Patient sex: M
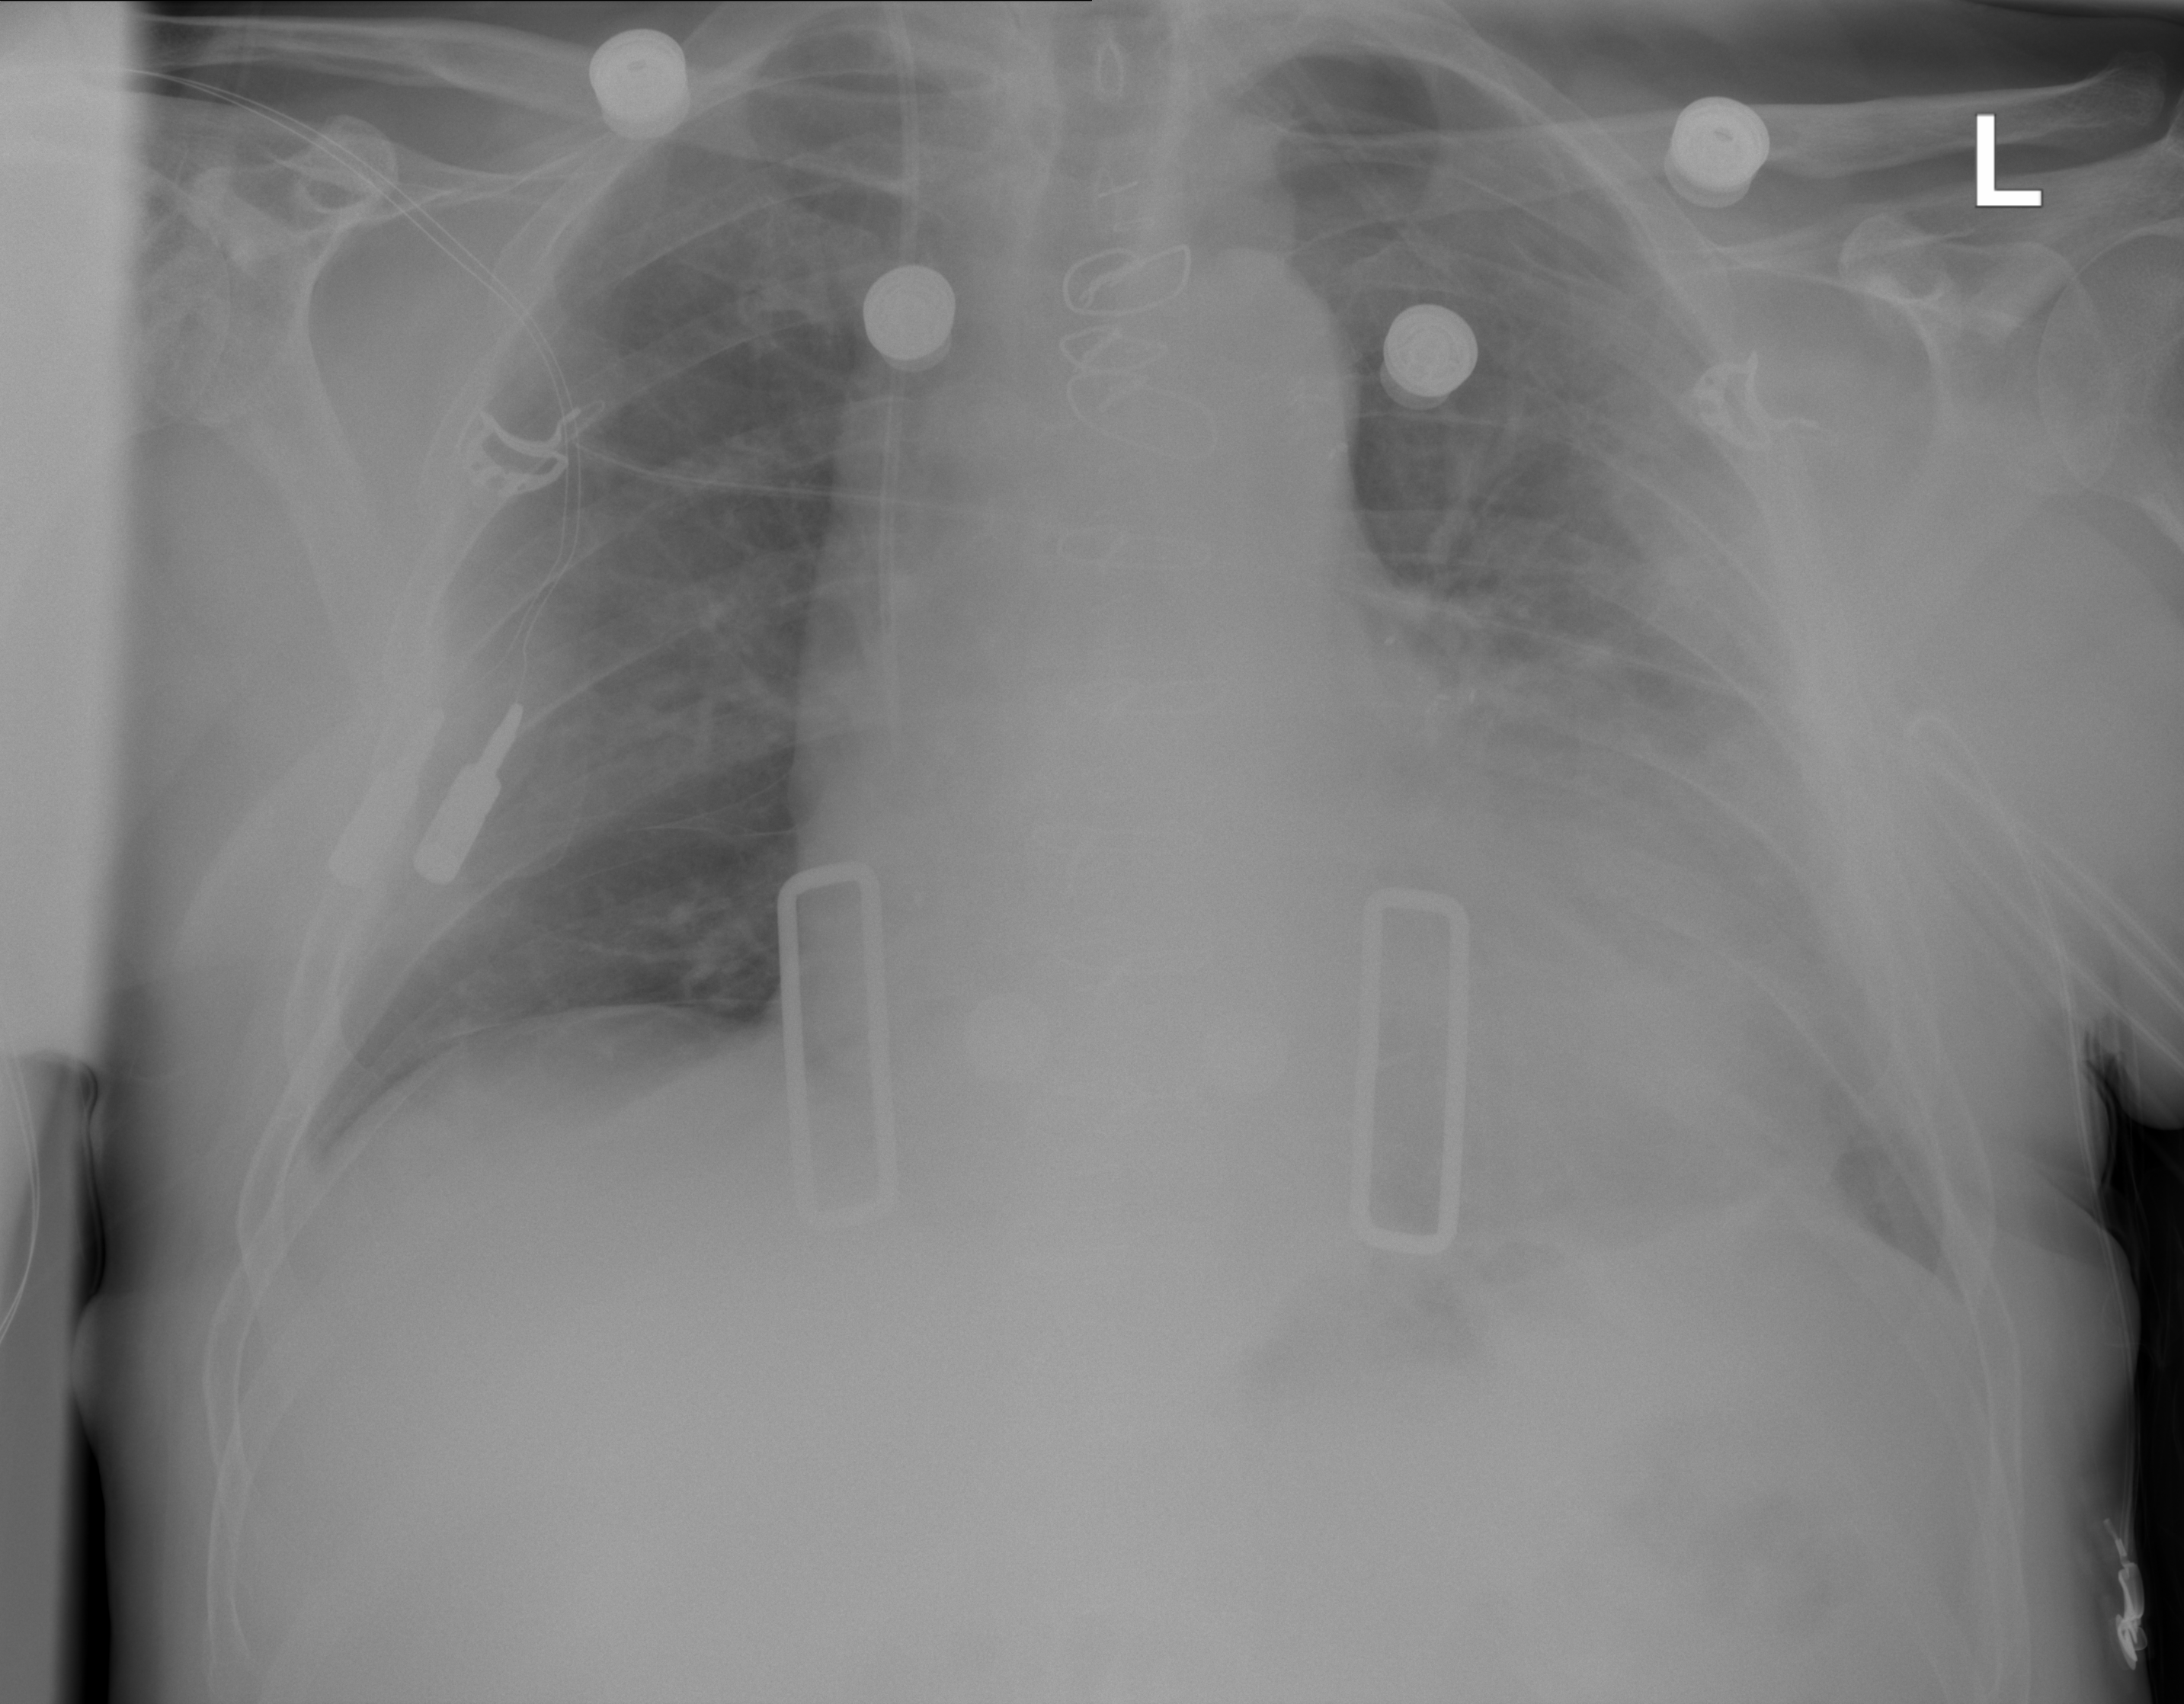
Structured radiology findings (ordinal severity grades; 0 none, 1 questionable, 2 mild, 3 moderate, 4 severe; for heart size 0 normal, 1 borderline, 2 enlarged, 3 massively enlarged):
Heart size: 2
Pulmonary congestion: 0
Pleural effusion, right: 0
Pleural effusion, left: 0
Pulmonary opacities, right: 0
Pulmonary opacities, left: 2
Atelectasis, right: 0
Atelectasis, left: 2